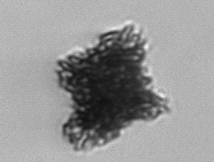
Label: Dictyocha